Interaction volume radius: 5 \u00c5
Interaction volume height: 30 \u00c5
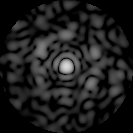
Disorder parameter: 0.8083